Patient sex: M
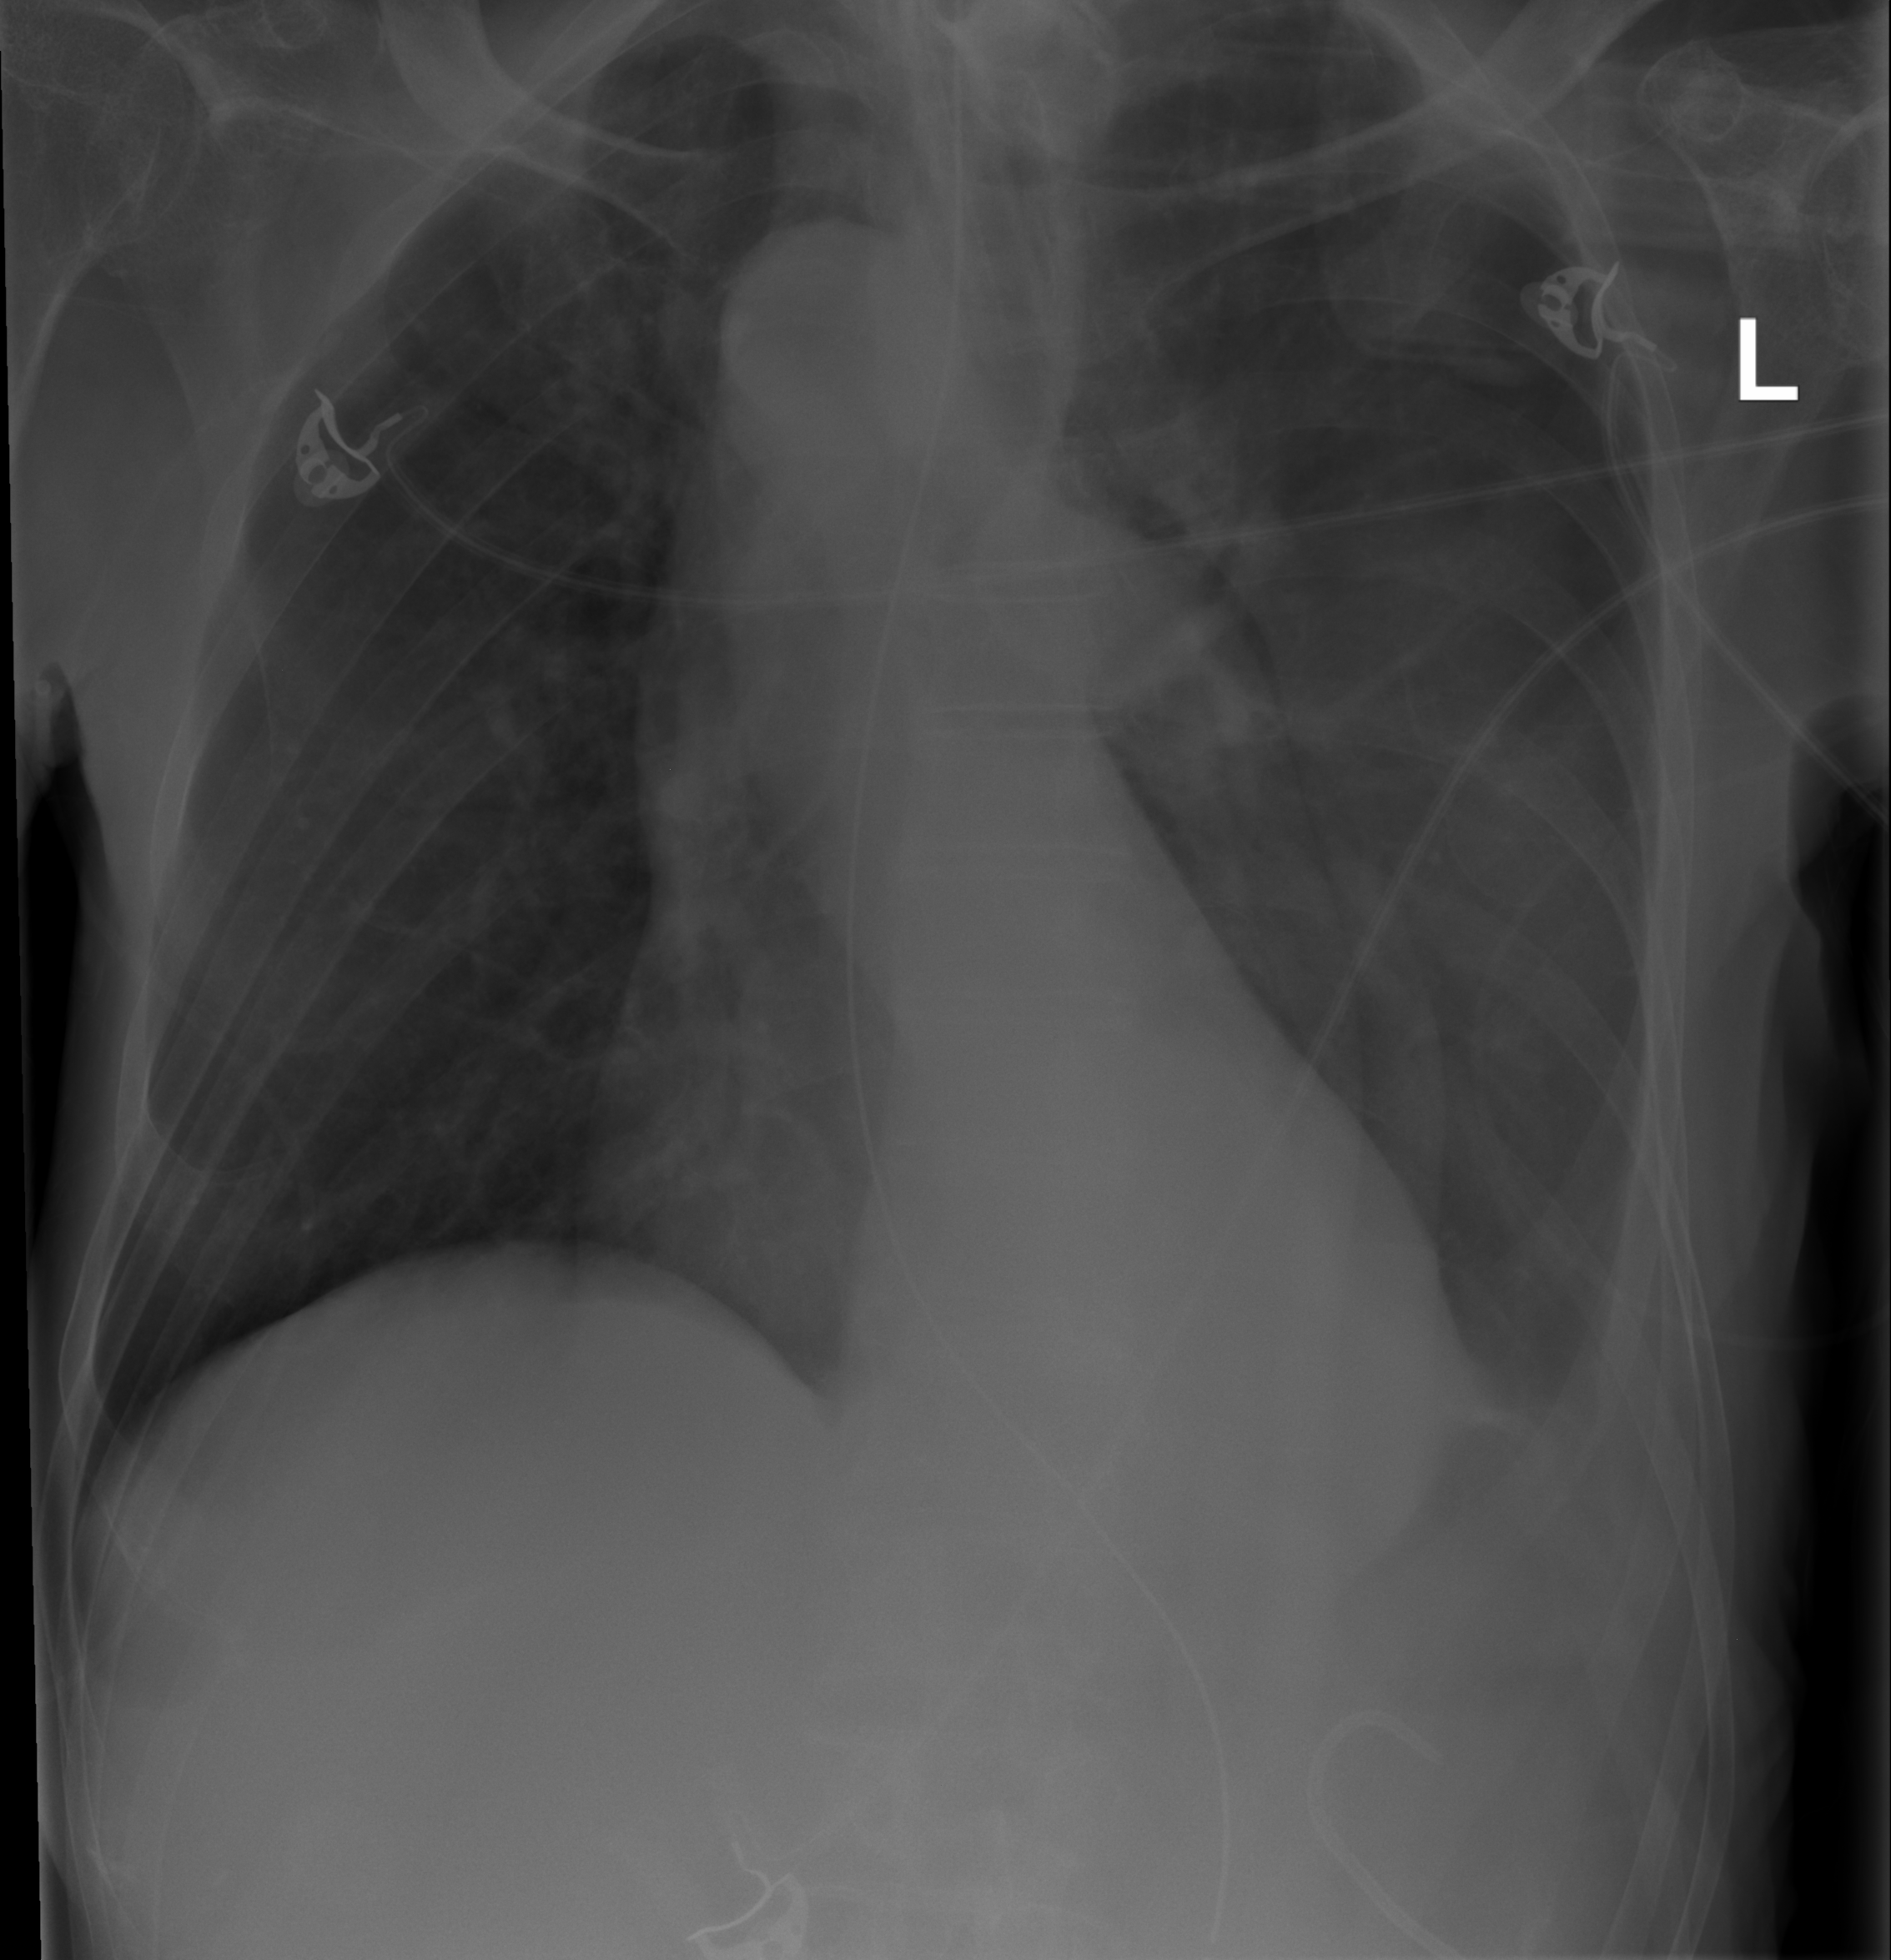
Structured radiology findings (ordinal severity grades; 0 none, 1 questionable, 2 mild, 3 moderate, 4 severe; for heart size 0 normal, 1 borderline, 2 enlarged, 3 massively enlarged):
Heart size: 0
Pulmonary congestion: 0
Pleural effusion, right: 0
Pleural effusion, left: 3
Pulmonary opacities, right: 0
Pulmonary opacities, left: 0
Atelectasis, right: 0
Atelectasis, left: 3